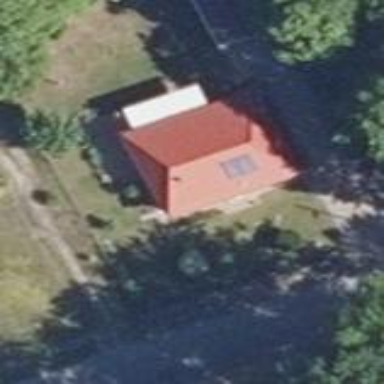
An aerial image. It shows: Simple and straightforward house.